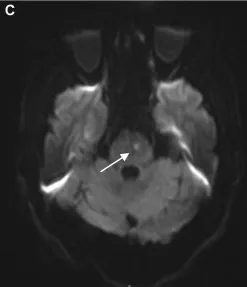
The magnetic resonance imaging (MRI) images of the patient. Diffusion weighted imaging (DWI) shows acute infarcts in the pons. White arrow).
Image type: radiology (mri)